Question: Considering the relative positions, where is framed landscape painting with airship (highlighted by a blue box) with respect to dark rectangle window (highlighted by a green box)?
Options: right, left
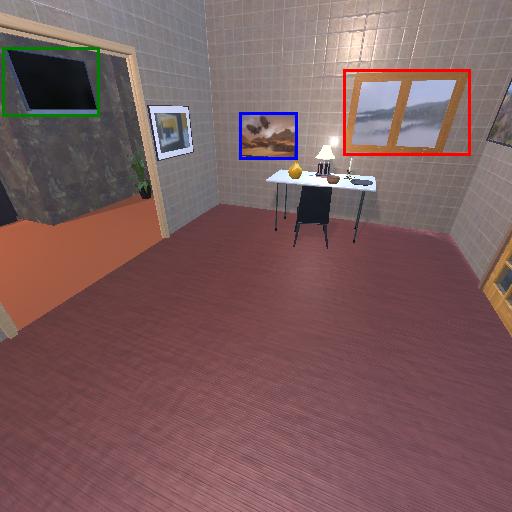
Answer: right